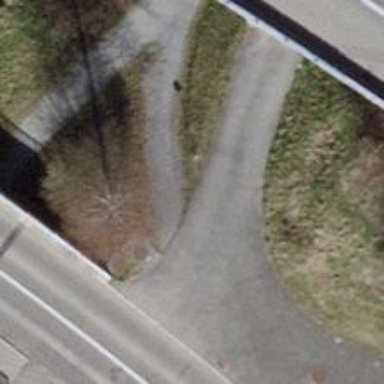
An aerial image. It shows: Compacted footway.